【题型】选择题　【知识点】函数　【难度】easy
函数 \( y = f(x) \) 的图象如图所示，\( f'(x) \) 是函数 \( f(x) \) 的导函数，则下列大小关系正确的是（）

\noindent \( A.\ 2f'(4) < f(4) - f(2) < 2f'(2) \)

\noindent \( B.\ 2f'(2) < f(4) - f(2) < 2f'(4) \)

\noindent \( C.\ 2f'(4) < 2f'(2) < f(4) - f(2) \)

\noindent \( D.\ f(4) - f(2) < 2f'(4) < 2f'(2) \)

\vspace{1em}
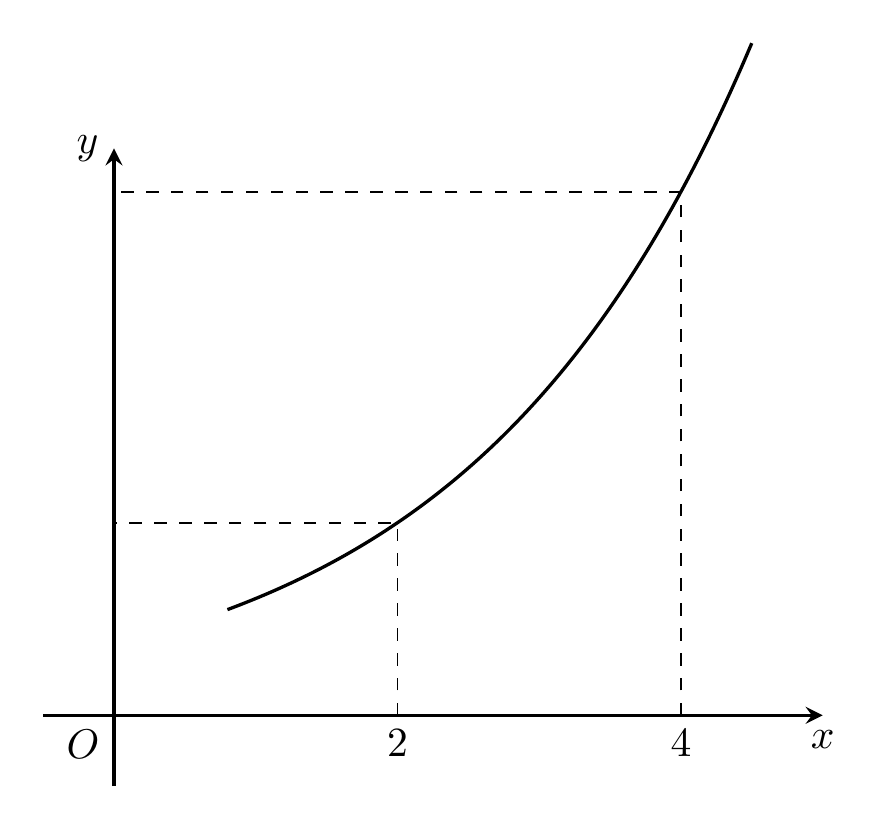
【解答】
\noindent \textbf{【答案】} \( B \)

\vspace{1em}
\noindent \textbf{【分析】} 由函数图象及导函数几何意义得到 \( f'(2) < \frac{f(4)-f(2)}{4-2} < f'(4) \)，得到答案。

\vspace{1em}
\noindent \textbf{【解答】} 解：由图象可知 \( f(x) \) 在 \( (0, +\infty) \) 上单调递增，

\noindent 由导数的几何意义可知，\( f'(2) < \frac{f(4)-f(2)}{4-2} < f'(4) \)，

\noindent 即 \( 2f'(2) < f(4) - f(2) < 2f'(4) \).

\noindent 故选：\( B \).

\vspace{1em}
\noindent \textbf{【点评】} 本题主要考查了导数的几何意义，属于基础题.
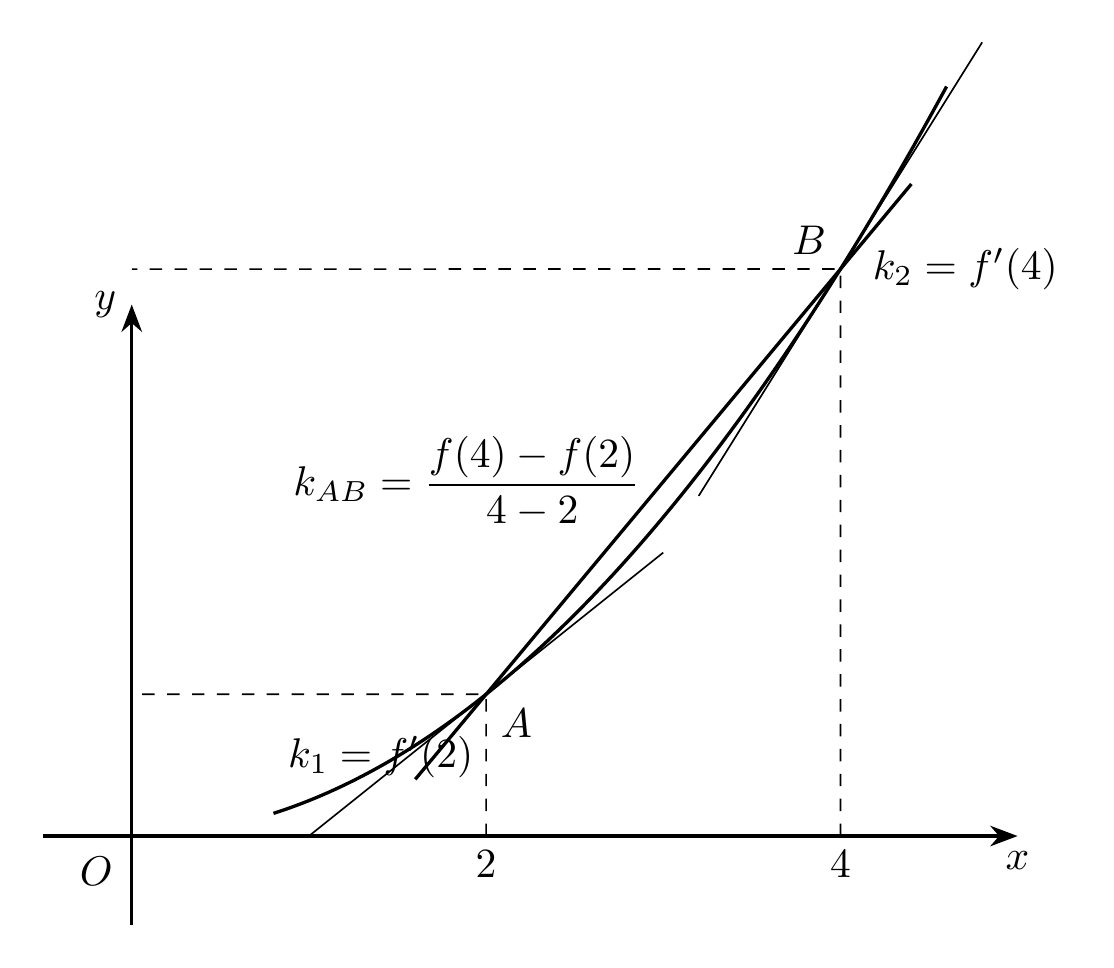